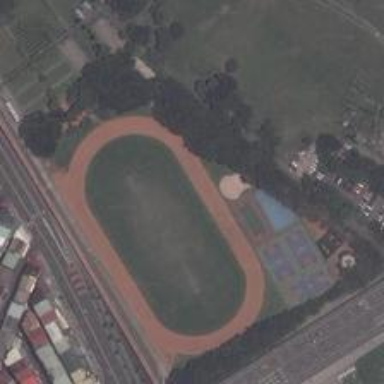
The area surrounded by lush plants is close to a street while there is a large green space in the distance .